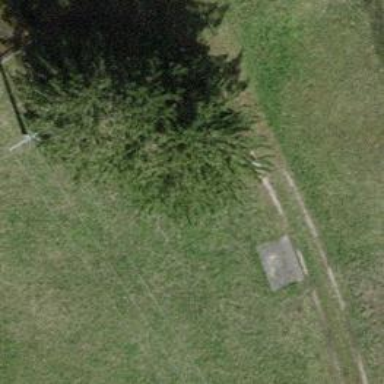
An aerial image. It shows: Needle-leaved tree in its natural environment.